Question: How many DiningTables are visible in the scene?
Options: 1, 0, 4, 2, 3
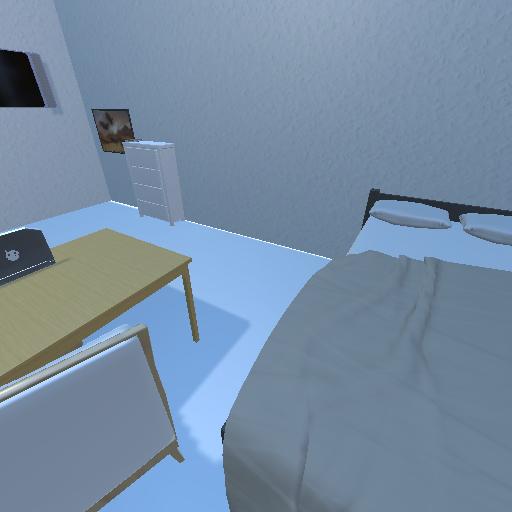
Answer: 1